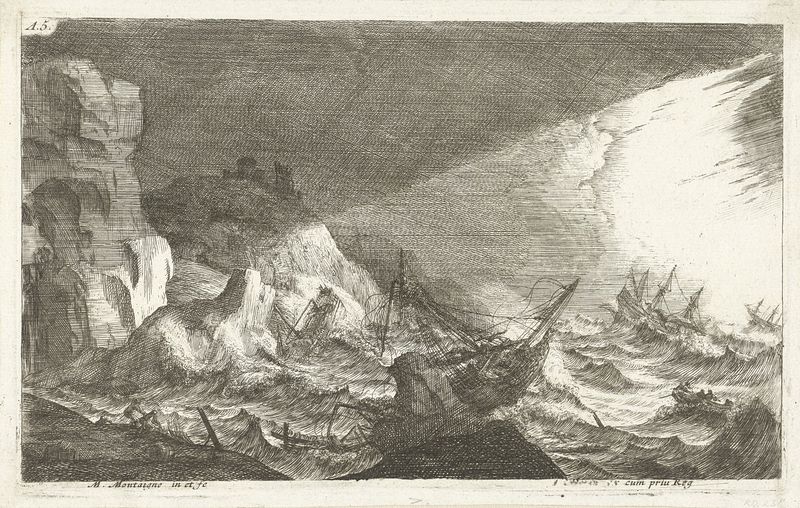
Titel: Schipbreuk
Künstler: Matthieu van Plattenberg
Standort: Amsterdam
Institution: Rijksmuseum
Schlagwörter: berg, felsen, himmel, meer, schatten, wasser, weiß, wolken, fluss, grau, holz, licht, schwarz, skizze, zeichnung, natur, wind, hütte, sonne, insel, boot, küste, schiff, schiffe, segel, strand, wellen, mast, fels, hang, klippen, graphik, brandung, havarie, katastrophe, schiffbruch, sturm, unwetter, klippe, burg, schwarzweiss, schraffur, himel, kupferstich, kentern, seegel, piraten, montaigne, raddierung, montaigno